Question: i am working in a website hosted on Heroku, i used gretel gem for making breadcrumbs.
the breadcrumbs is working fine on dev environment but in Heroku this does not work.
On Heroku the breadcrumbs look like this:

I not have idea why this not working on Heroku. if this working very fine on dev environment
any idea?
Breadcrumbs code:
'''
crumb :root do
link "Galeria", root_path
end
crumb :category do |category|
link "Categoria: #{category.name.titleize}", category
parent :root
end
crumb :picture do |picture, category|
link "Viendo la imagen: #{picture.title.titleize}"
parent :category, category
end
'''
Layout with breadcrumb:
'''
.container
= breadcrumbs pretext: "Estas en: ", display_single_fragment: true, style: :bootstrap
'''
Sorry my bad english...
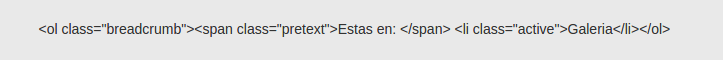
Answer: well. i answer myself.
reading the slim documentation.
i found that I must use == symbol instead = to avoid escaped html code.